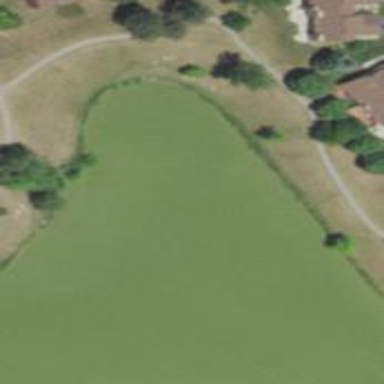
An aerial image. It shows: Natural pond serving as water hazard on golf course.